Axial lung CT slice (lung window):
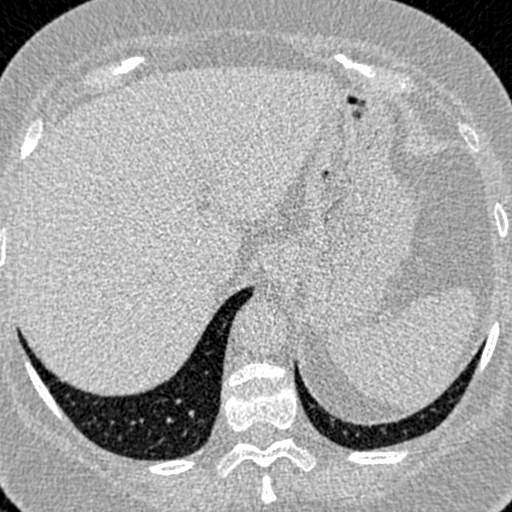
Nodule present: no